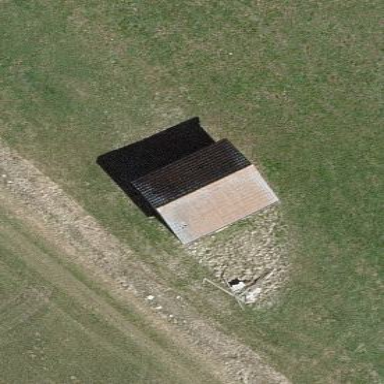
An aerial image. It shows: Shed with gabled roof.